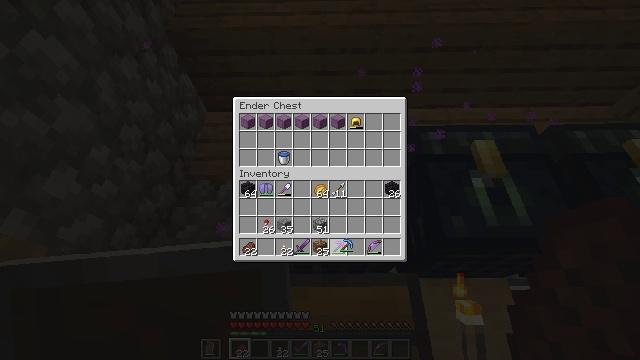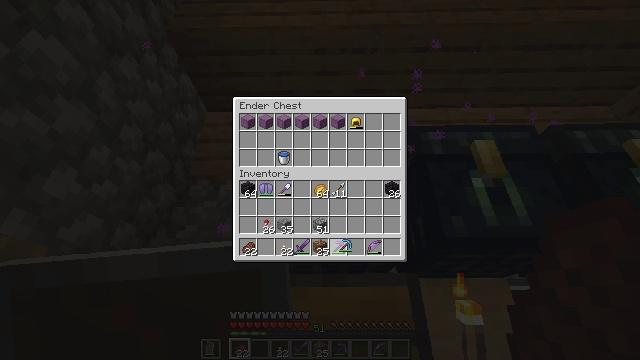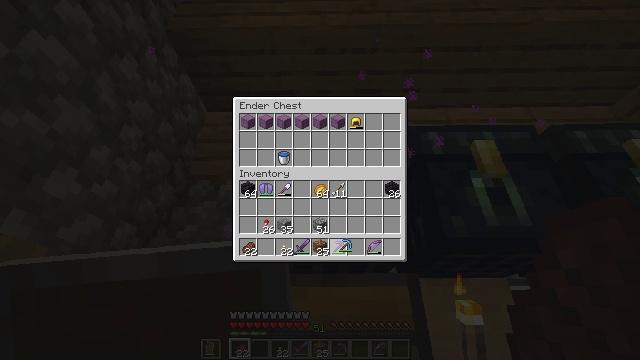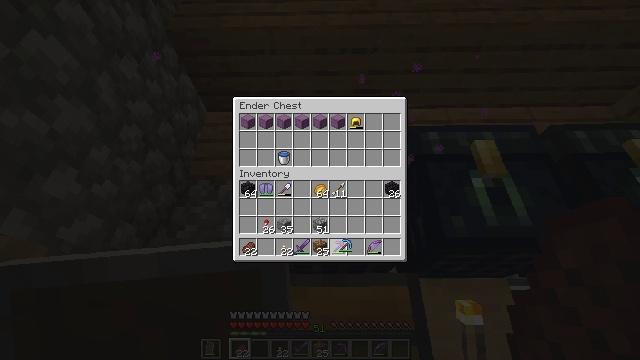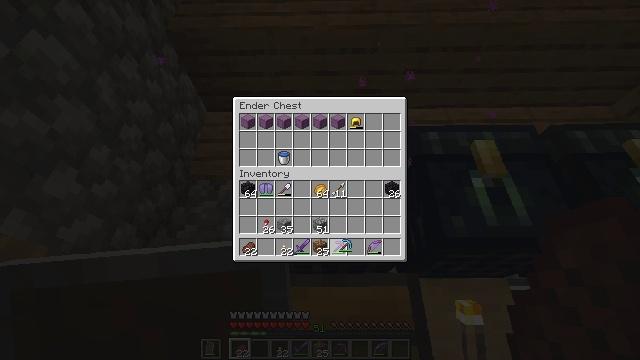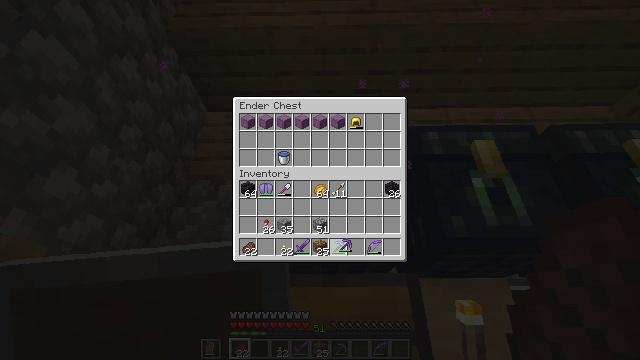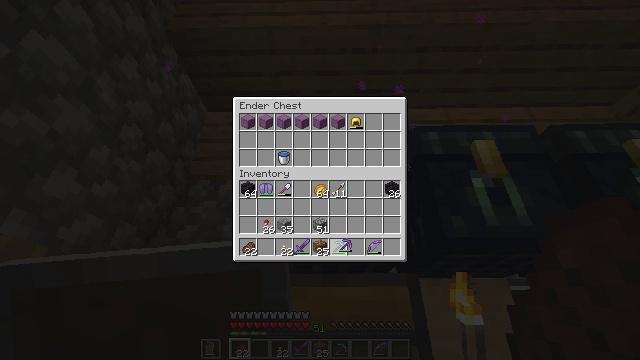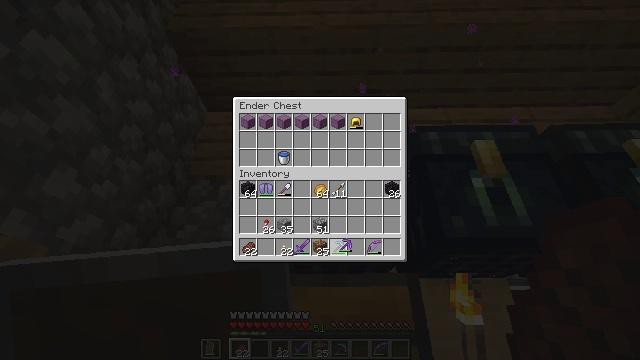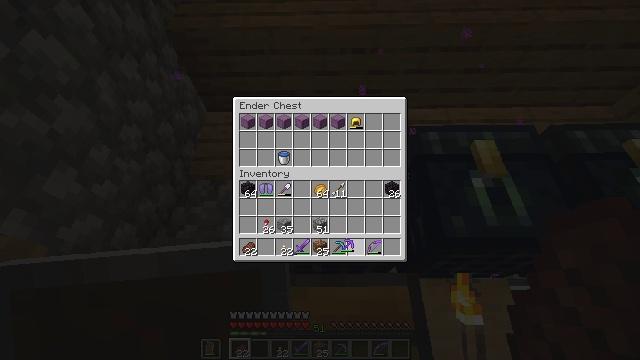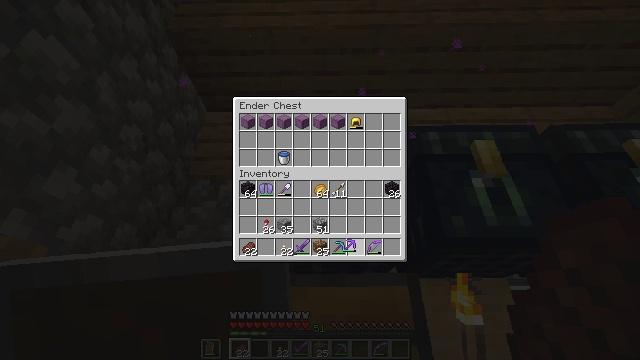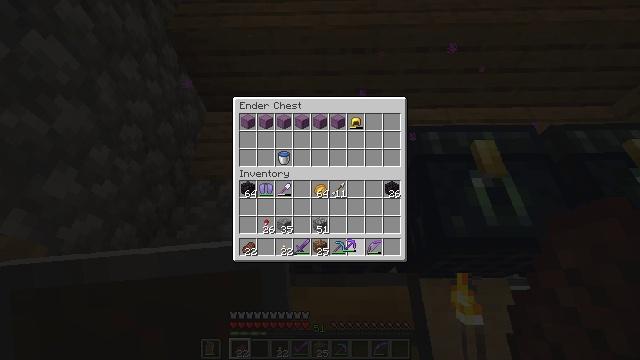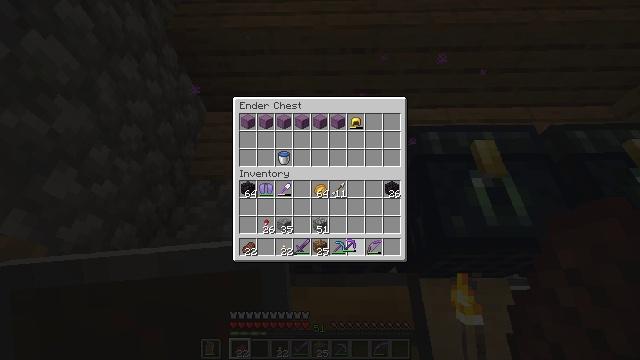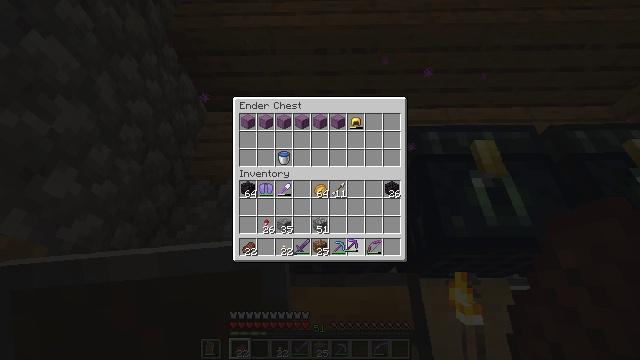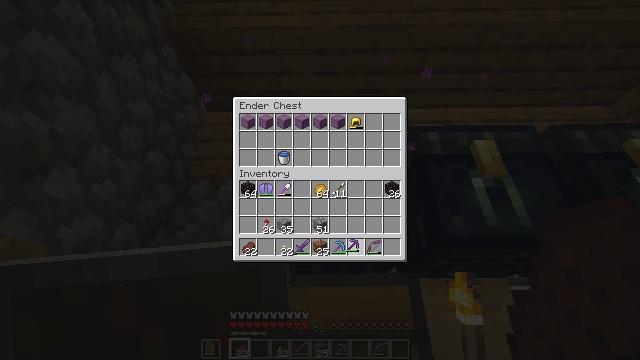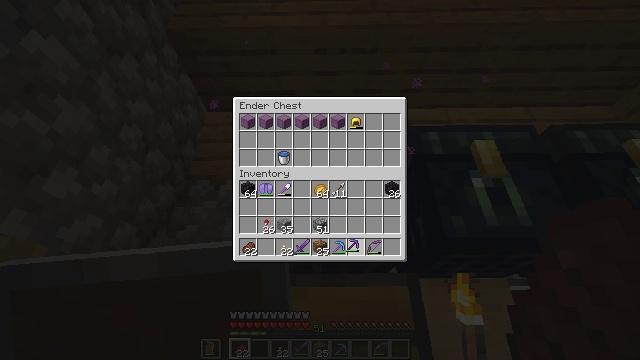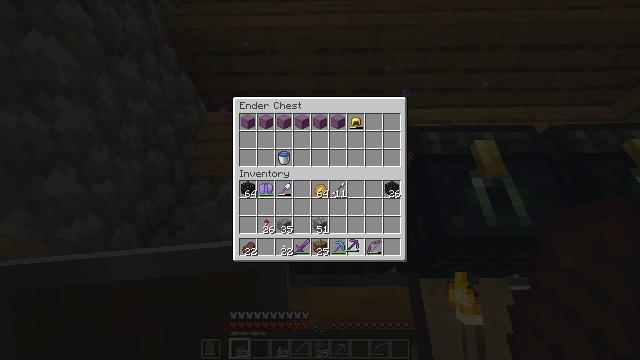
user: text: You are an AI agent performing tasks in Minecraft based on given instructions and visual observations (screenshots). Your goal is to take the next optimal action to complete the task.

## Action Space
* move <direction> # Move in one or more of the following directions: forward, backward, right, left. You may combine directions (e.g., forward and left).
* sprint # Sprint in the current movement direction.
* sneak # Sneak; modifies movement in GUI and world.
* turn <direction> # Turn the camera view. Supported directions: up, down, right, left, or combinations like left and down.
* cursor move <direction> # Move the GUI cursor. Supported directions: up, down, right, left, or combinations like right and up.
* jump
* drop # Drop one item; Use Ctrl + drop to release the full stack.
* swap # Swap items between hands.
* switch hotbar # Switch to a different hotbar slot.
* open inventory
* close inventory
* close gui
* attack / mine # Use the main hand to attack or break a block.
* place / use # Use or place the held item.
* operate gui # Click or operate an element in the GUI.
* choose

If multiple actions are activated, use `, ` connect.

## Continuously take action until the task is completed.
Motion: motion action
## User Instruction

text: Use a pickaxe to gather the ender chest.
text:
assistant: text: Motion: no_op
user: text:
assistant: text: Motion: no_op
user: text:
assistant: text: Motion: attack / mine
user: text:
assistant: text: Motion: attack / mine
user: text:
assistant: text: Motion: no_op
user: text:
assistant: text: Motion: no_op
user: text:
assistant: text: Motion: no_op
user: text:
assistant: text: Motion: no_op
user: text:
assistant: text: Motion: no_op
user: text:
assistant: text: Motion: no_op
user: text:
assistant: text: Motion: no_op
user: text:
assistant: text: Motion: no_op
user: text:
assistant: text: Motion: no_op
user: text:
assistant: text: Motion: attack / mine
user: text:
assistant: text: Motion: attack / mine
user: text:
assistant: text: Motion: attack / mine
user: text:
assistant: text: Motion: no_op
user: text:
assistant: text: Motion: no_op
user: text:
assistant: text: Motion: no_op
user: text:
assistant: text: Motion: no_op
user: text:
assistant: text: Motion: turn up
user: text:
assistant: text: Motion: turn left and up
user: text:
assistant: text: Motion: turn left and up
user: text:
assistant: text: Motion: turn up
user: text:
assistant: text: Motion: turn up
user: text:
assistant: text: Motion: turn up
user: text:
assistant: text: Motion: no_op
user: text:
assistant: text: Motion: no_op
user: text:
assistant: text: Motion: no_op
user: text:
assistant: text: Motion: no_op